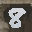
Label: 8